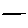
Label: line